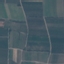
Land use / land cover class: PermanentCrop